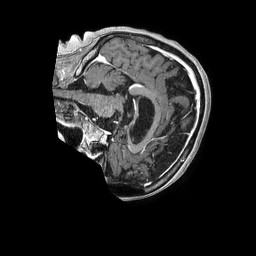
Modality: T1w
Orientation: sagittal
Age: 72
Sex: female
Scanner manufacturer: philips
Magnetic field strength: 1.5 T
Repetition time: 0.007752 s
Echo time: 0.003583 s